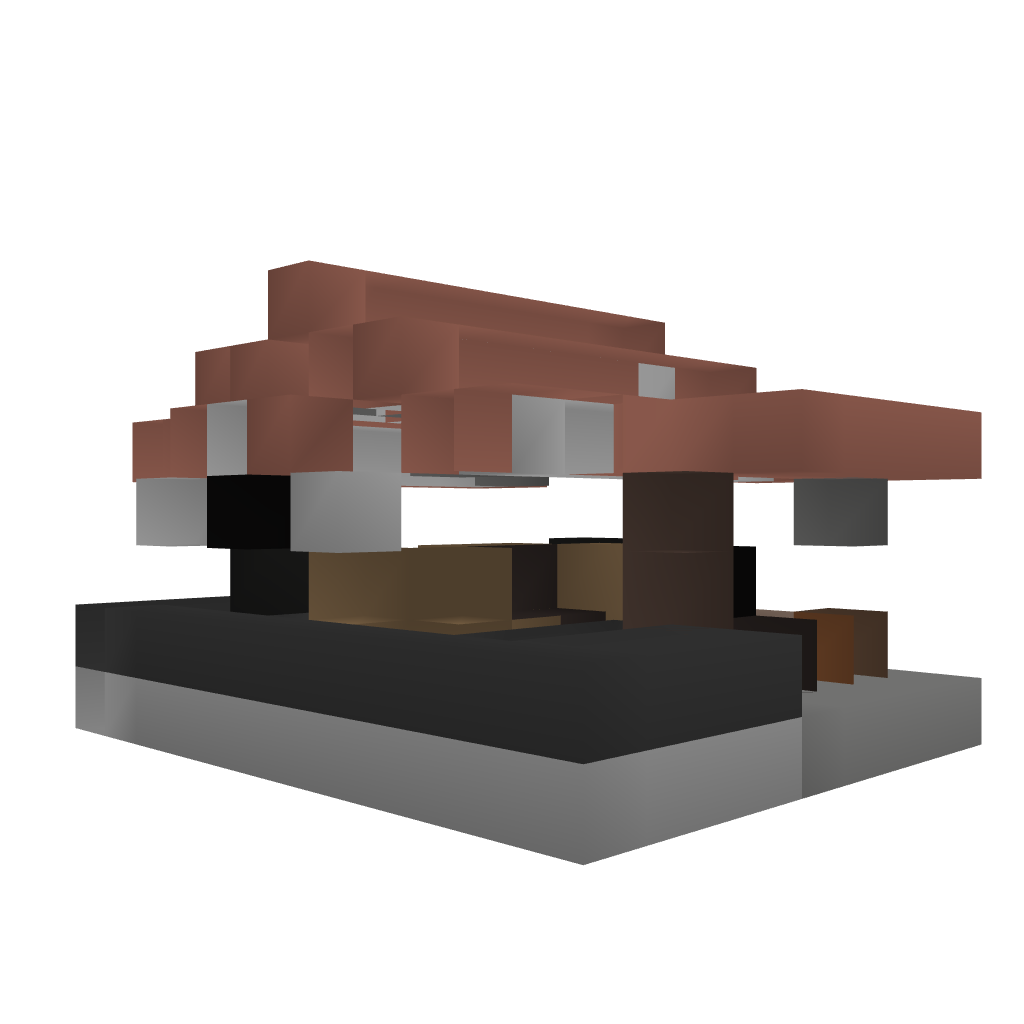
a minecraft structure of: Clay Cabin